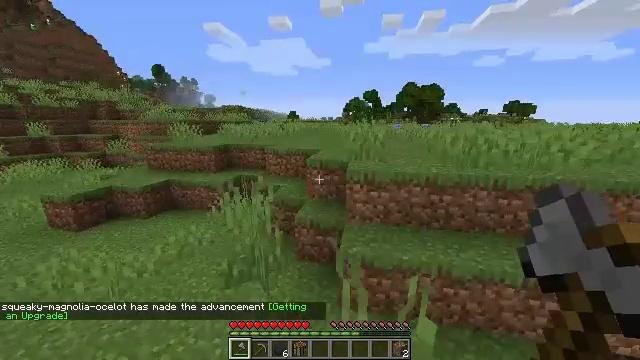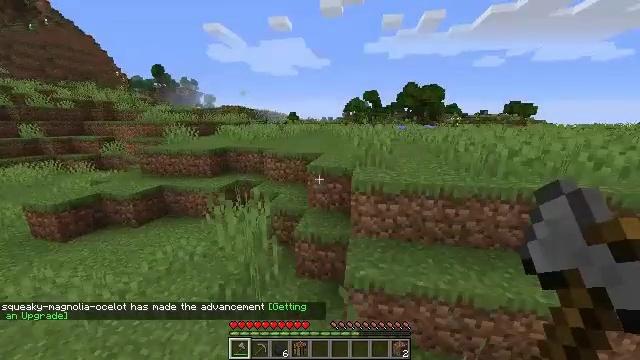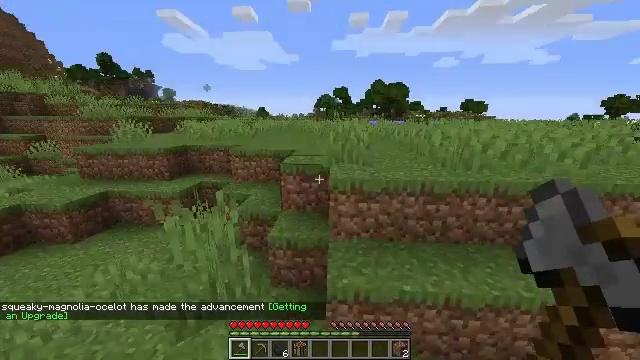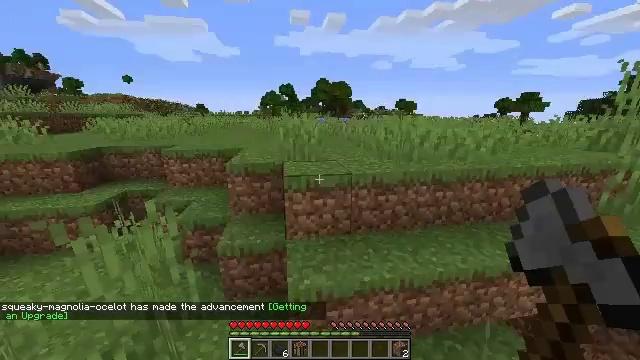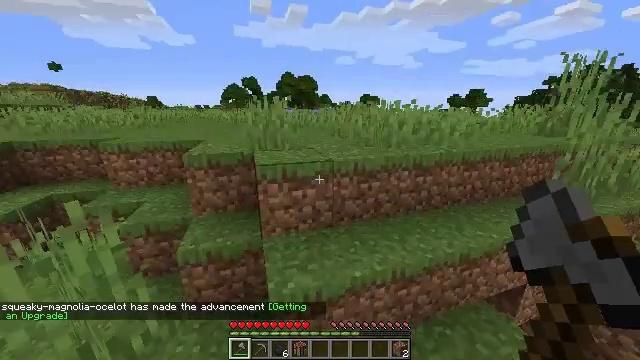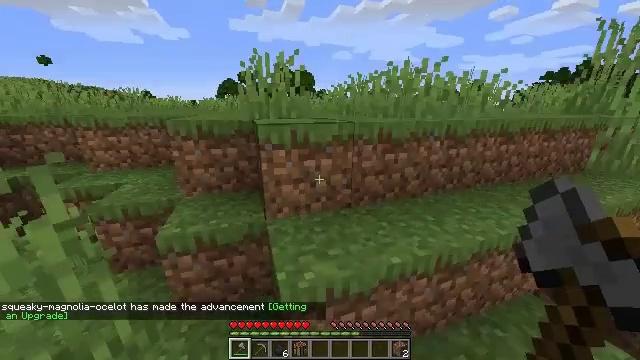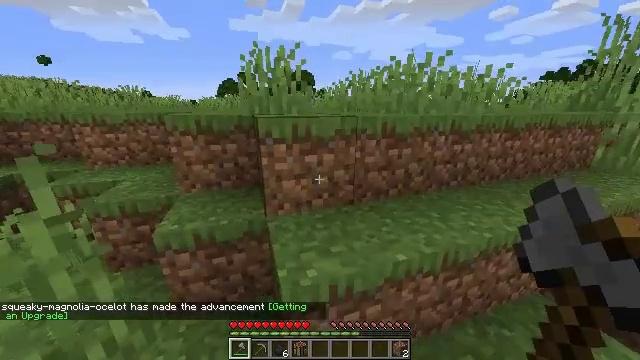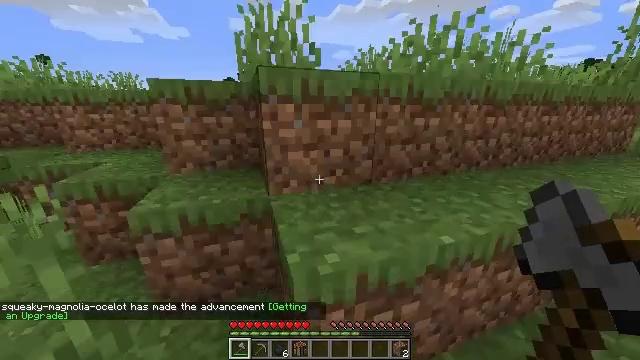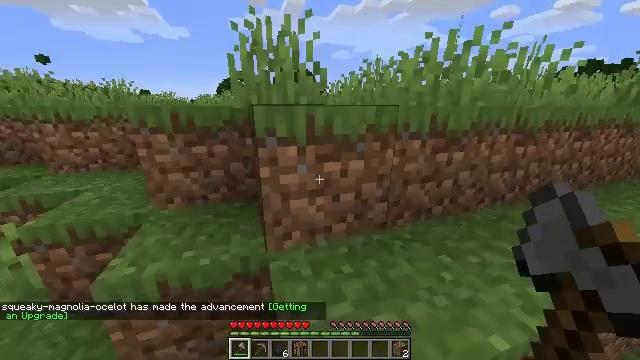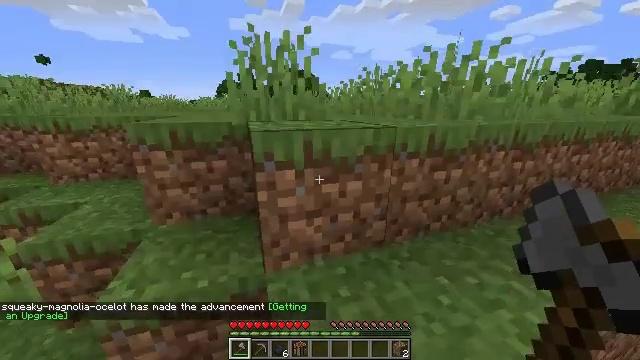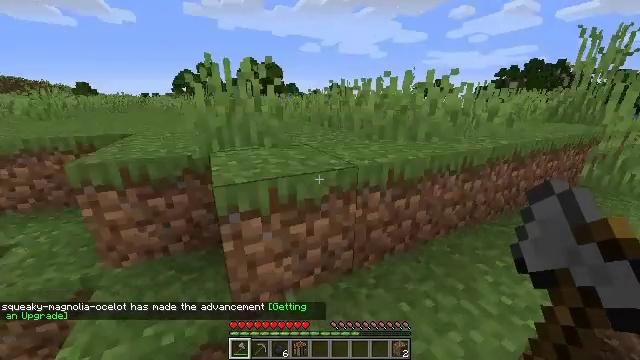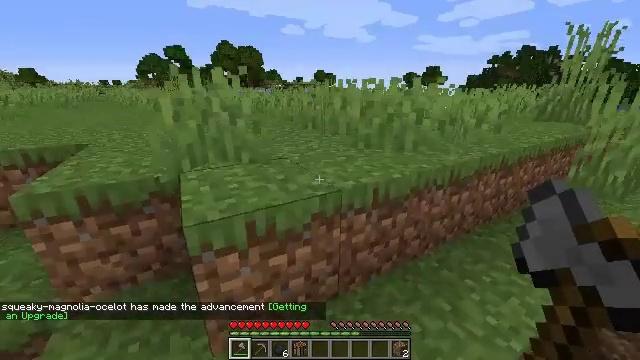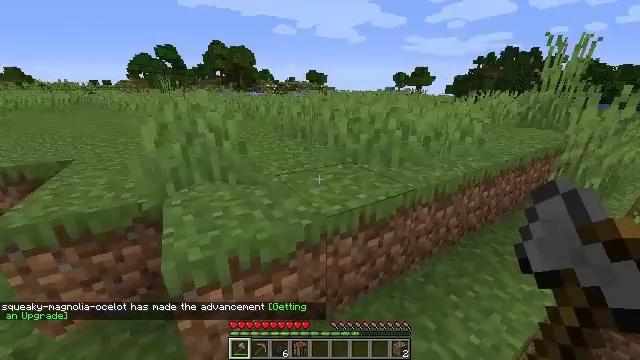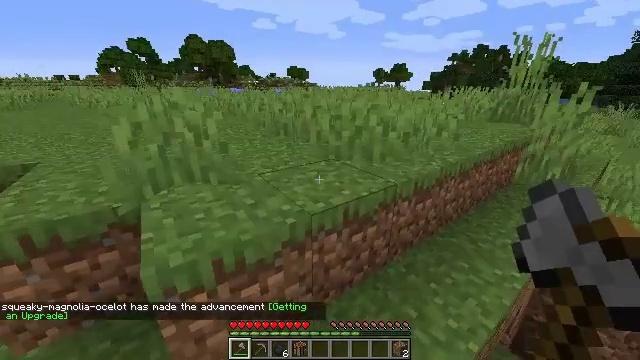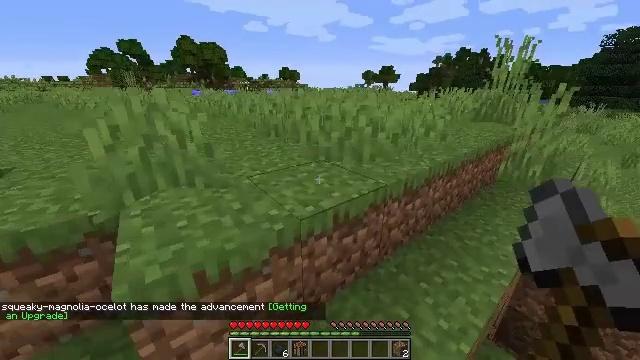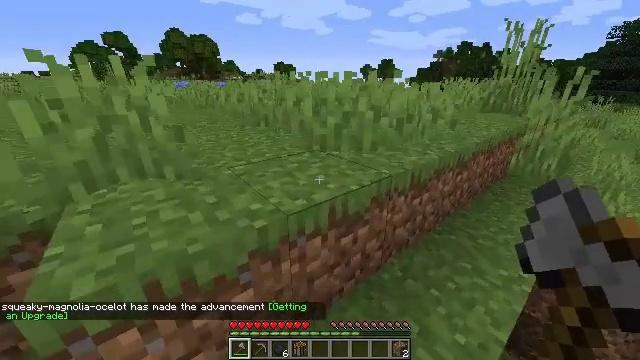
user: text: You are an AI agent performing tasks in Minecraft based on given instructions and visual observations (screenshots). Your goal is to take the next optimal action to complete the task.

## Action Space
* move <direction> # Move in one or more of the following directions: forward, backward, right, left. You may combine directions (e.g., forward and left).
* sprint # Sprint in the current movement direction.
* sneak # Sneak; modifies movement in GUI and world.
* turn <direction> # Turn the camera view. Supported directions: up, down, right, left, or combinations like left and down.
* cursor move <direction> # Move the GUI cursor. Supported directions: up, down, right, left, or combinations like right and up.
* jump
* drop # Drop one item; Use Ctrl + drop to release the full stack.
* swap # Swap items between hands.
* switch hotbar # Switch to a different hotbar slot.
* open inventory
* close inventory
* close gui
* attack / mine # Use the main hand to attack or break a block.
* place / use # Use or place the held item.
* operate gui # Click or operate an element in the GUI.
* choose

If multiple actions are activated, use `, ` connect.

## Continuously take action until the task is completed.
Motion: motion action
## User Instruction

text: Clear away tall grass.
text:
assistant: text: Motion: move forward, sprint, jump
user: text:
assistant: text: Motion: move forward, sprint, turn right, jump
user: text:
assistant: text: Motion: move forward, sprint, turn right, jump
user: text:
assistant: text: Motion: move forward, sprint, turn right and down, jump
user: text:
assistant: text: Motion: move forward, sprint, jump
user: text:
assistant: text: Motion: move forward, sprint, jump
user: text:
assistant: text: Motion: move forward, sprint, jump
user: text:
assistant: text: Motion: move forward, sprint, jump
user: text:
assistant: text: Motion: move forward, sprint, jump
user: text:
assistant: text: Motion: move forward, sprint, turn right, jump
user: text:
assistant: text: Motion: move forward, sprint, turn right and down, jump
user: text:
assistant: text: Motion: move forward, sprint, turn right, jump
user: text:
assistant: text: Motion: move forward, sprint, turn right and down, jump
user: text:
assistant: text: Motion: move forward, sprint, turn right, jump
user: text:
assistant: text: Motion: move forward, sprint, jump
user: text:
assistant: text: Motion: move forward, sprint, jump
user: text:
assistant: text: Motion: move forward, sprint, jump
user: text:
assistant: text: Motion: move forward, sprint, jump
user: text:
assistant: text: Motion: move forward, sprint, jump
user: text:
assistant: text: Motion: move forward, sprint, jump
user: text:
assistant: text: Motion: move forward, sprint, jump
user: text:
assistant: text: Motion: move forward, sprint, jump
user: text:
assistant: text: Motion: move forward, sprint, jump
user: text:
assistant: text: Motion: move forward, sprint, jump
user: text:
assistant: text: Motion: move forward, sprint, jump
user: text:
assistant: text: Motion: move forward, sprint, jump
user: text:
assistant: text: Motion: move forward, sprint, jump
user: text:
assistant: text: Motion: move forward, sprint, jump
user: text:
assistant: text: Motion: move forward, sprint, jump
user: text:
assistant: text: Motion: move forward, sprint, jump